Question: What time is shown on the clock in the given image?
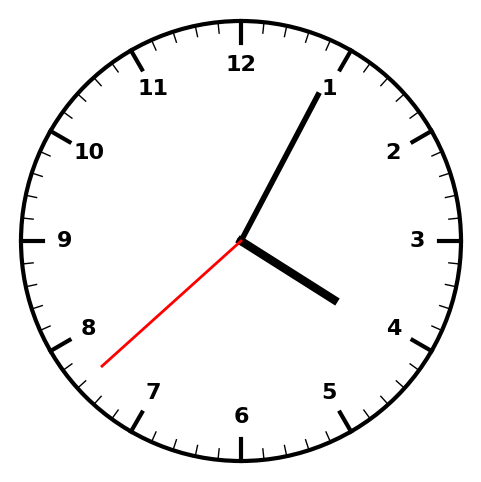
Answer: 04:04:38